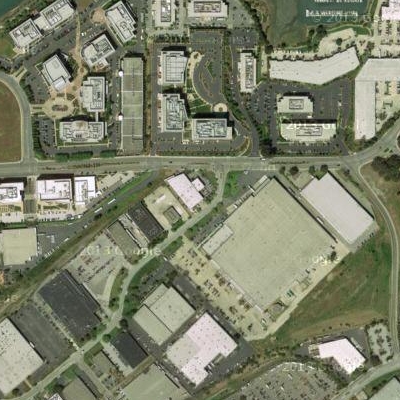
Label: Industry